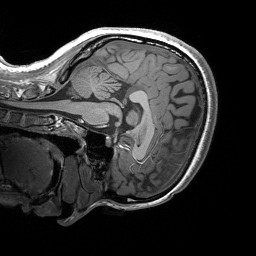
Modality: T1w
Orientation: sagittal
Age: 21